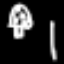
Label: mushroom